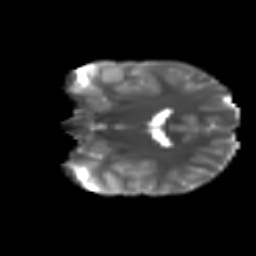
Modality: T2w
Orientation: coronal
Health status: ill
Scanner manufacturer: ge
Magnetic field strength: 3 T
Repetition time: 6.752 s
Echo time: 0.079 s